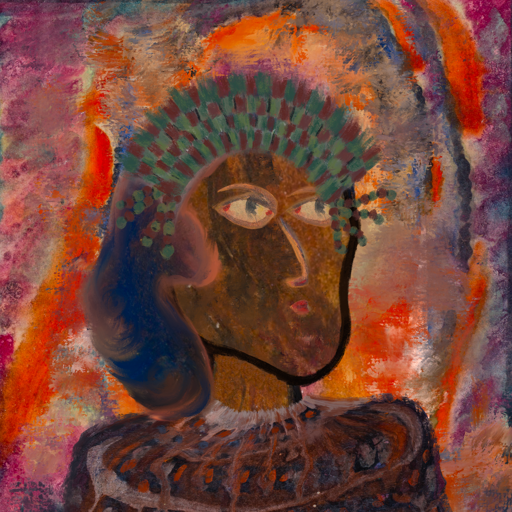
Background: Experience, Head And Neck Side: Mosgoul, Face Side: GypsyMother, Bust: Hypocrite, Hair Side: Mother_And_Son_Son, Head Accessory: After_Raid_Crown, Second Necklace: Blank, Necklace: Blank, Baby: Blank